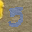
Label: 5